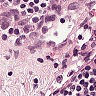
Metastatic tissue present: no